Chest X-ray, AP view. Patient: 72 years old, sex F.
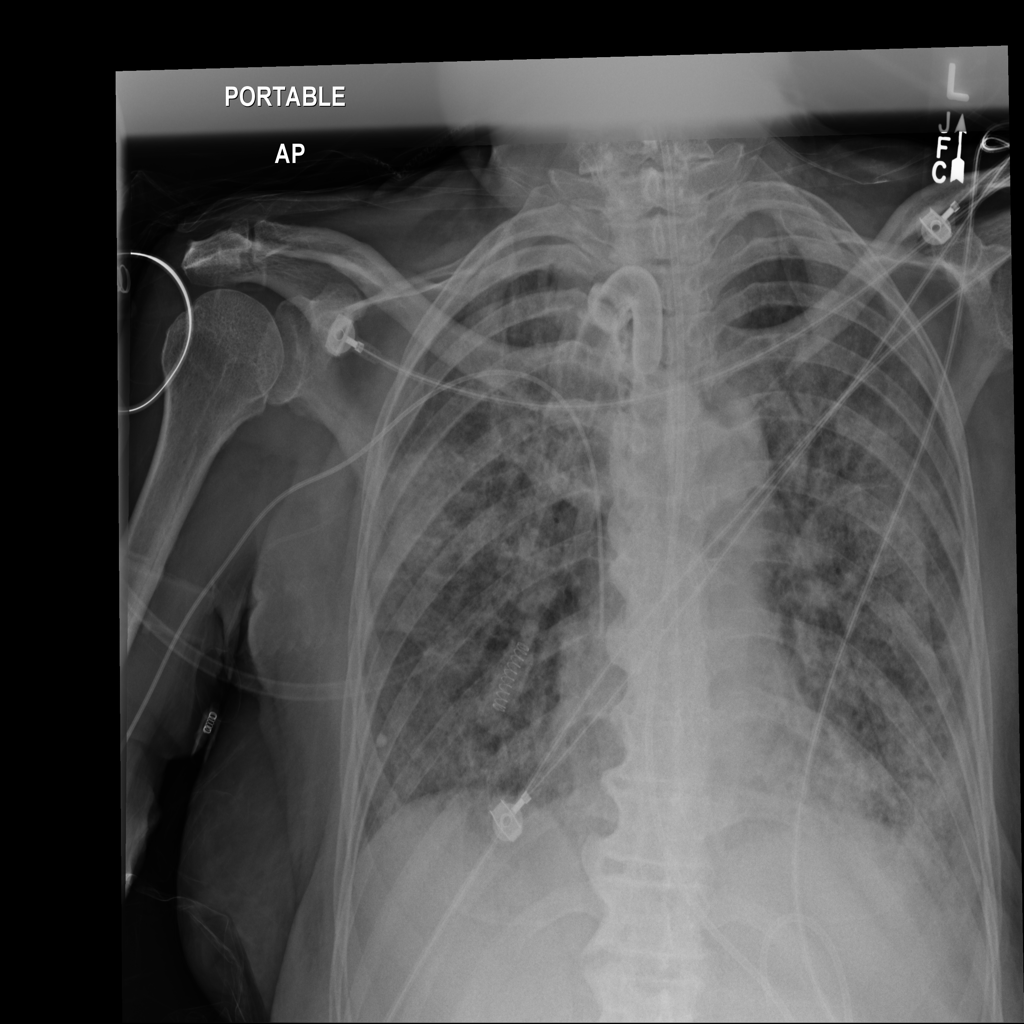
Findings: No Finding